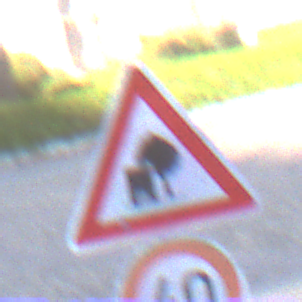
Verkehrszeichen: UnzureichendesLichtraumprofil
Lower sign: Geschwindigkeit40
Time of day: SunriseSunset
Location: Outdoor (Urban)
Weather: PartlyCloudy
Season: NotSpecified
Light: Natural